На наклонной плоскости с углом наклона $\alpha = 45^\circ$ находится доска массой $M=1~кг$ и длиной $l= 1.4~м$, на конце которой лежит кубик массой $m = 0.5~кг$ (см. рис.). В начальный момент доска и кубик покоятся.
Определите время соскальзывания кубика с доски. Коэффициент трения доски о плоскость $\mu=0.7$, трением кубика о доску пренебречь.
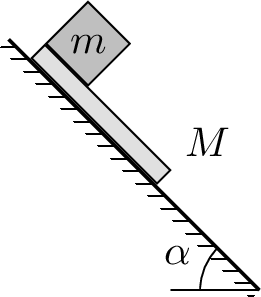
Ответ: Поскольку доска не скользит, время движения кубика$$t=\sqrt{2l/g\sin \alpha}\approx 0.6~с.$$
Темы:
T, Механика, Динамика, Всероссийские, Трение, Наклонная плоскость, Относительное движение